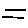
Label: line